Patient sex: F
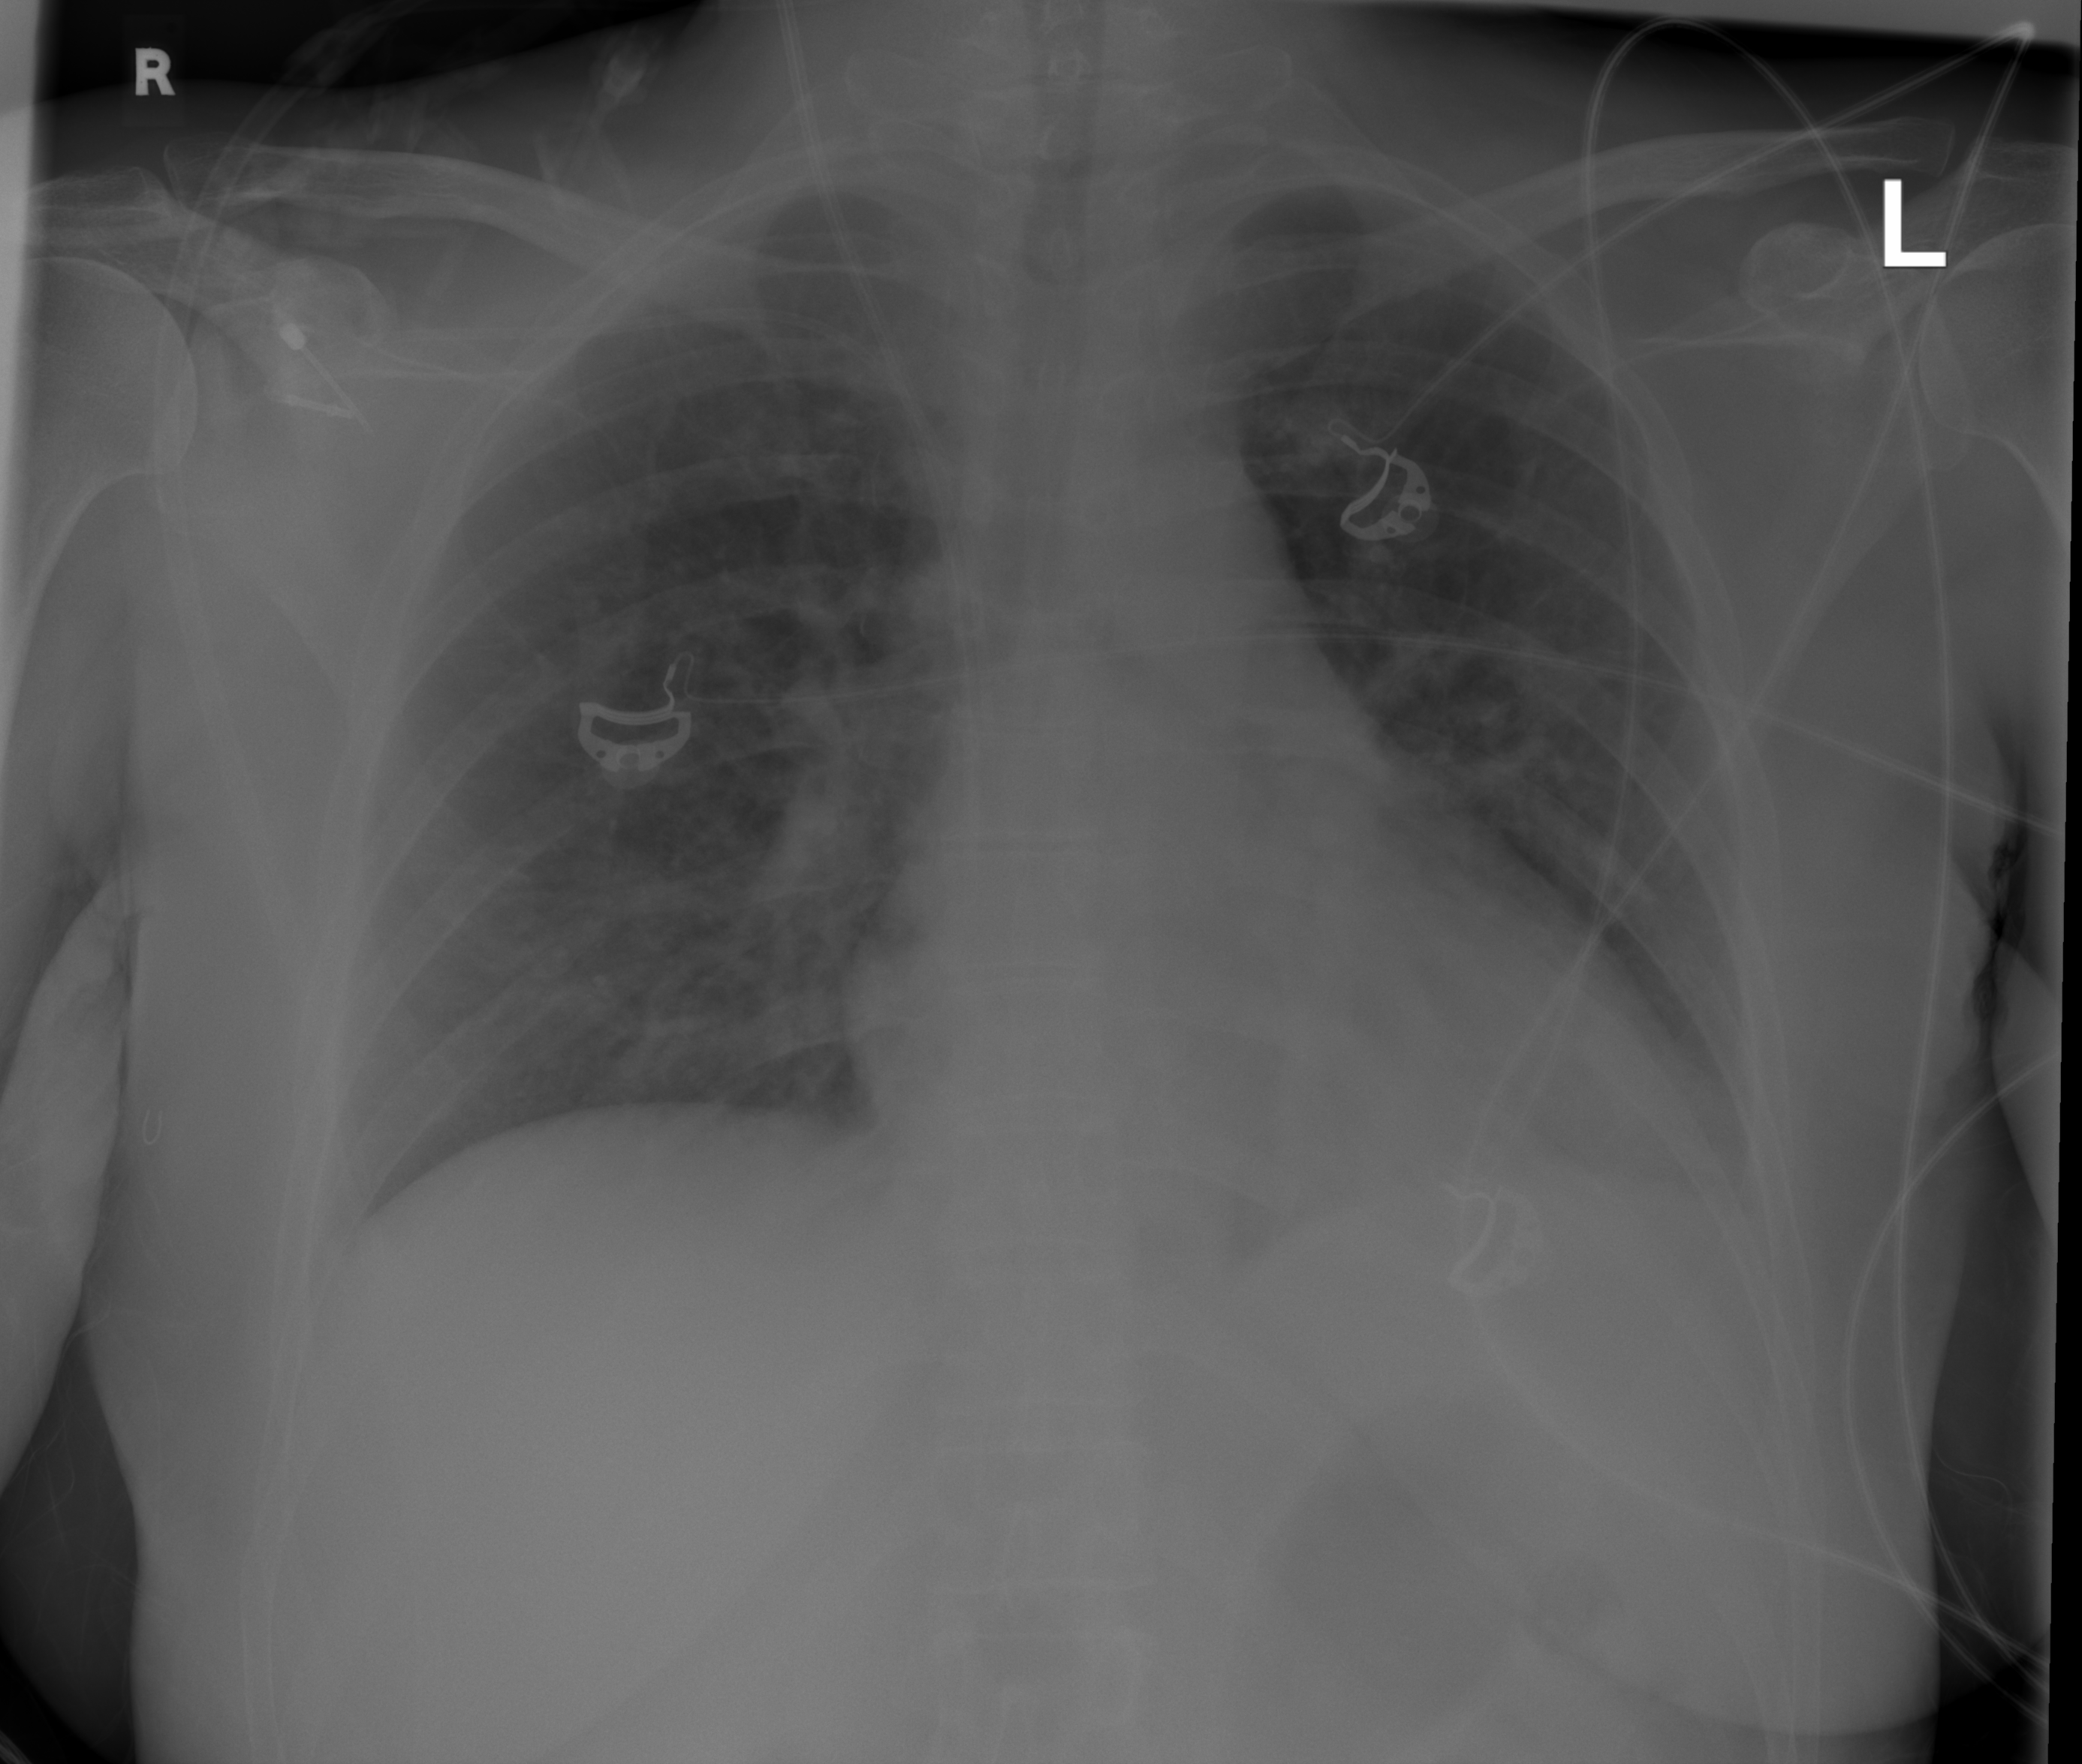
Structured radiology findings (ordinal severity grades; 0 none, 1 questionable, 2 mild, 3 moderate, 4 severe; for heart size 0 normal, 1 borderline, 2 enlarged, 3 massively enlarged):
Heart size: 0
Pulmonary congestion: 0
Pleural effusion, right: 0
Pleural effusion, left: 1
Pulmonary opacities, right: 0
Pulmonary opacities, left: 0
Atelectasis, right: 2
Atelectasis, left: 2